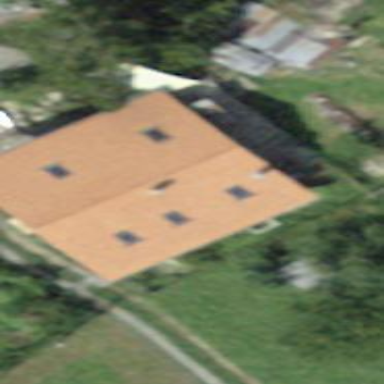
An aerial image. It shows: Cabin.